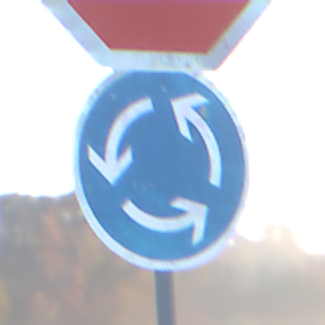
Verkehrszeichen: Kreisverkehr
Zusatzzeichen oben: Stop
Umgebung: Outdoor, Nature
Tageszeit: Dawn
Wetter: Clear
Licht: Natural
Jahreszeit: NotSpecified
Kontrast: LowContrast